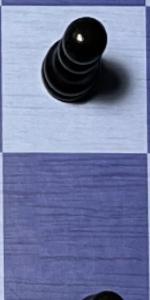
Label: Empty